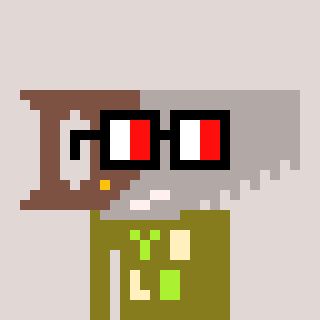
a pixel art character with square glasses with black frames and red eyes, a saw-shaped head and a gunk-colored body on a warm background